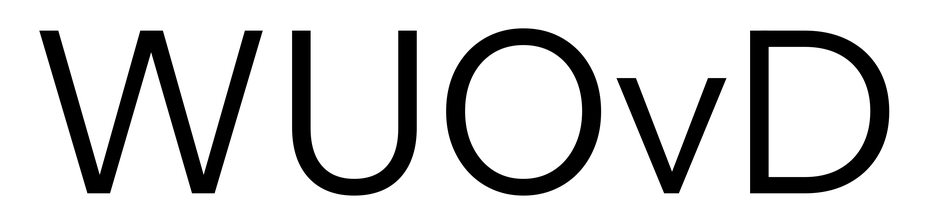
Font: InstrumentSans_Regular